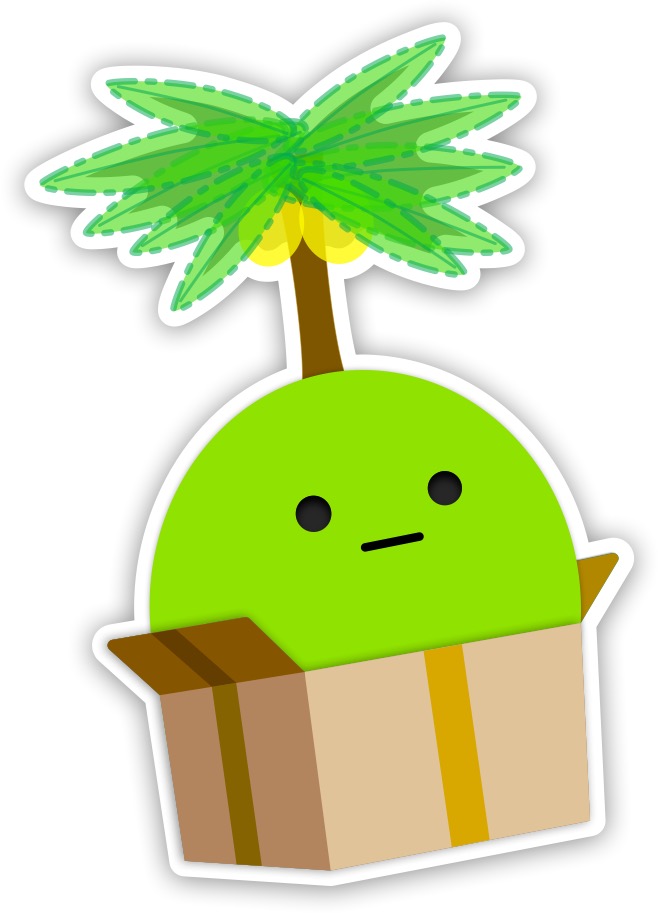
Label: green